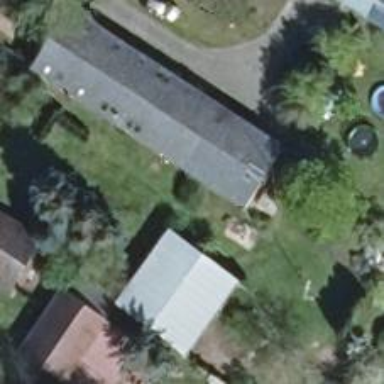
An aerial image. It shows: Farm building with gabled roof oriented along its structure.